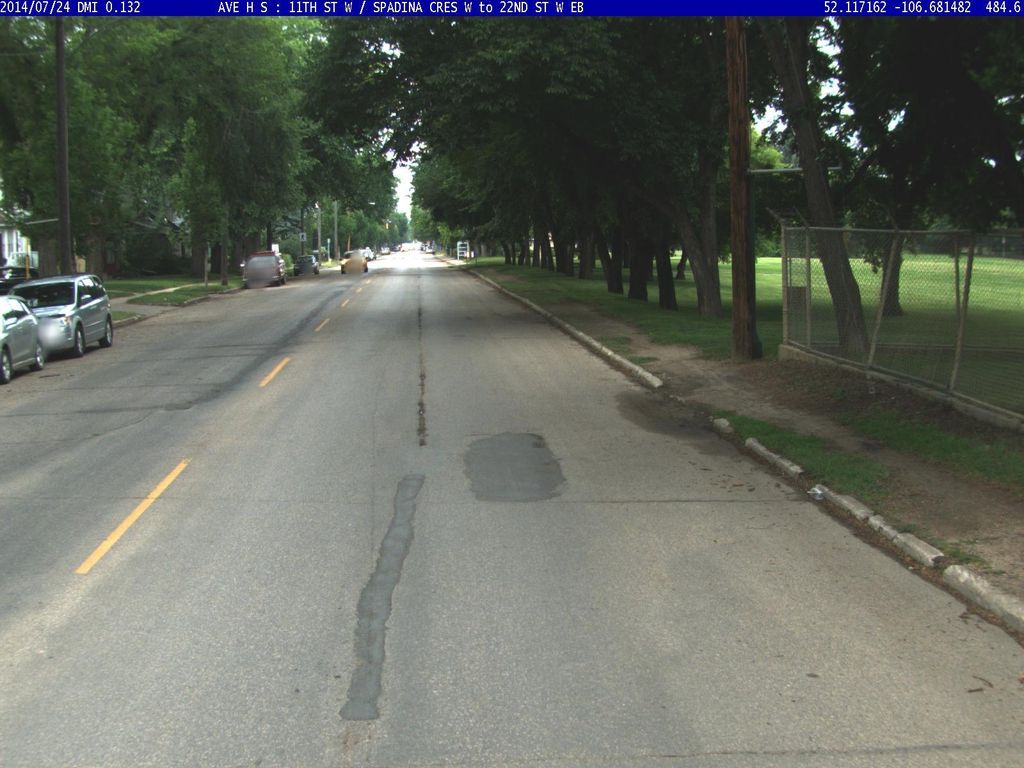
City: saskatoon